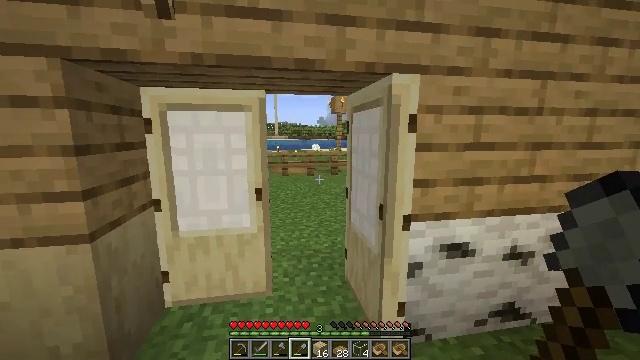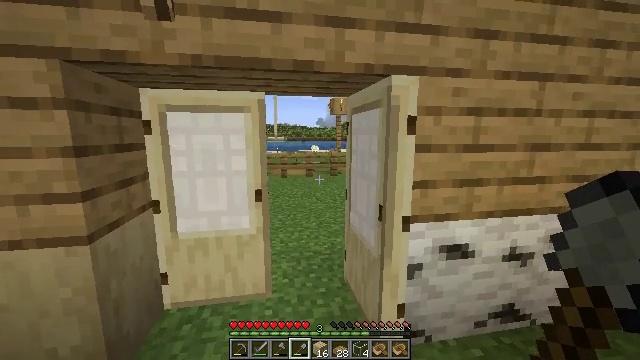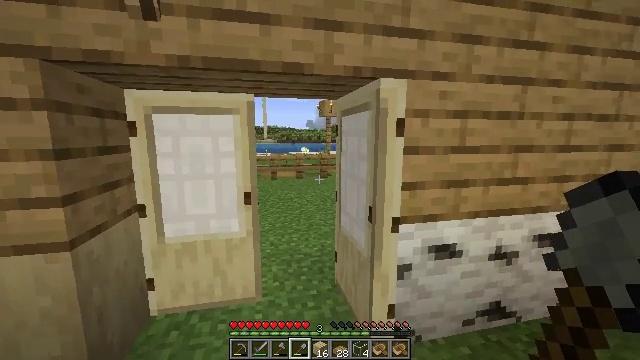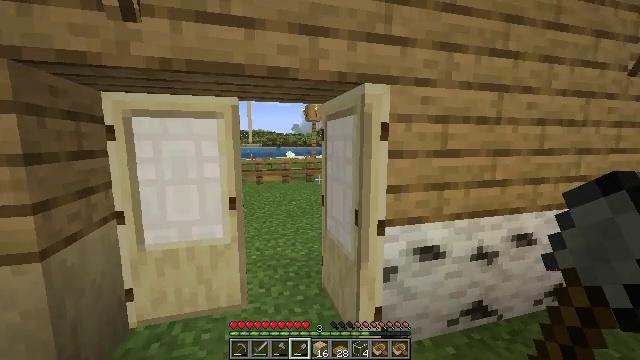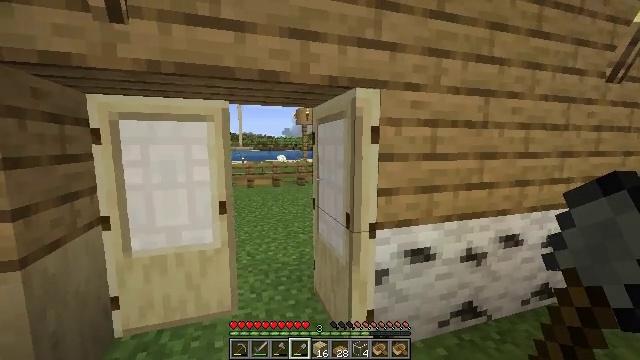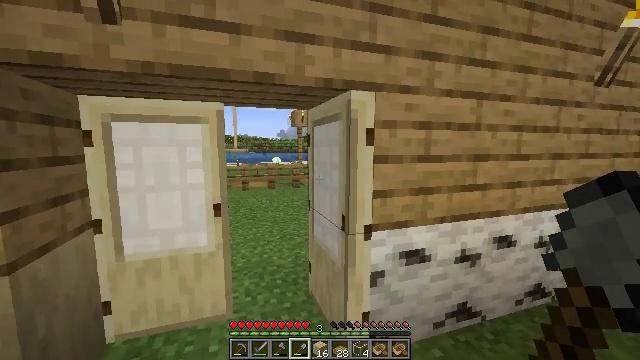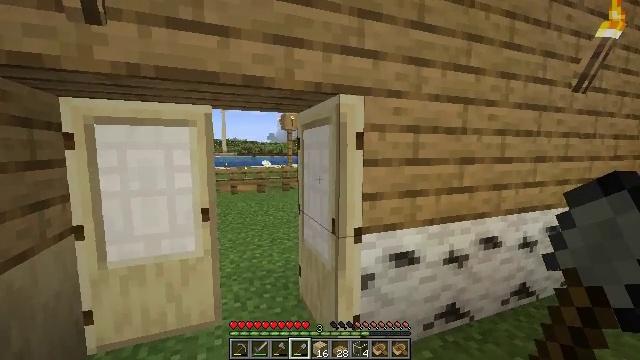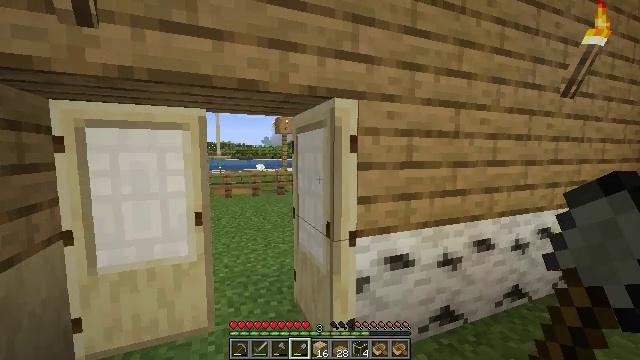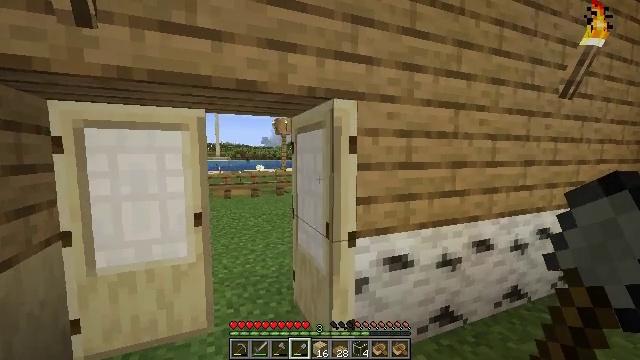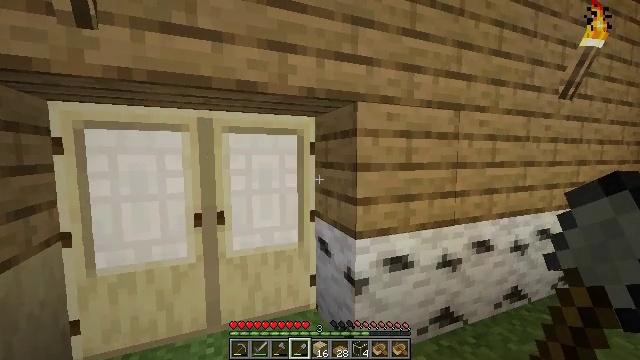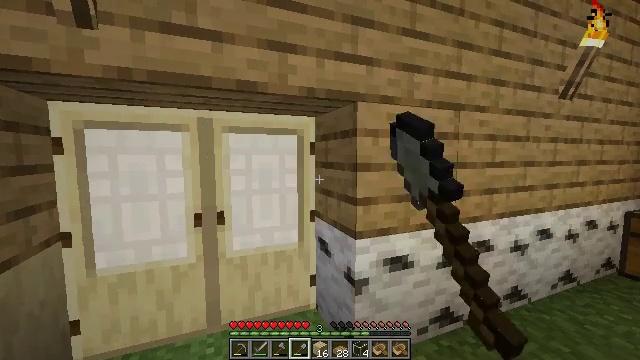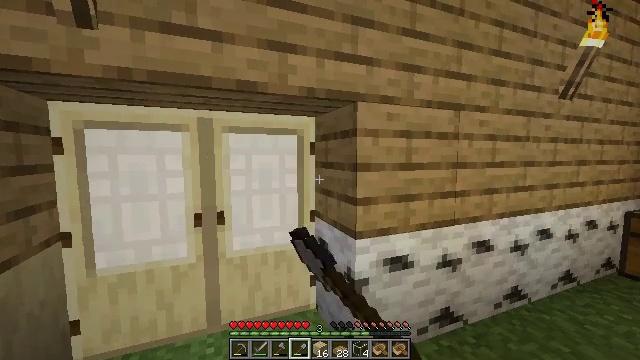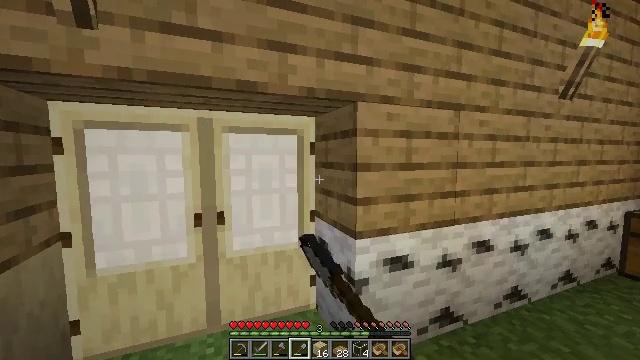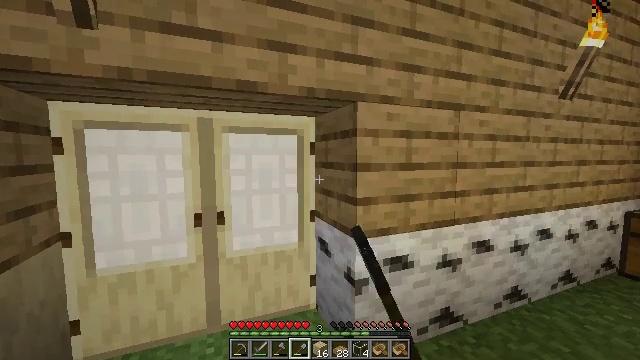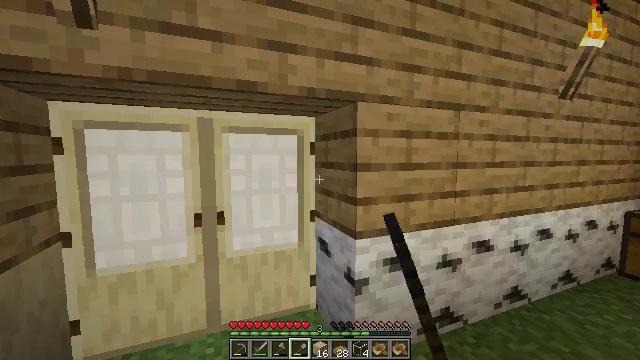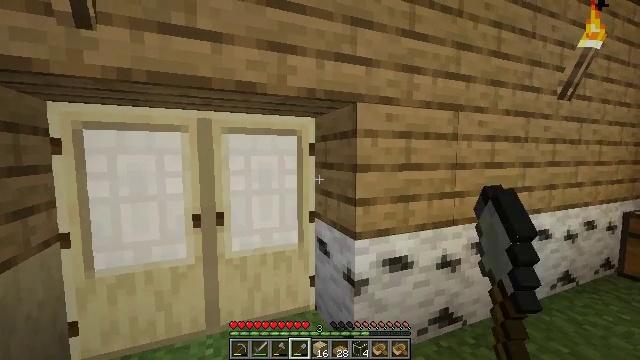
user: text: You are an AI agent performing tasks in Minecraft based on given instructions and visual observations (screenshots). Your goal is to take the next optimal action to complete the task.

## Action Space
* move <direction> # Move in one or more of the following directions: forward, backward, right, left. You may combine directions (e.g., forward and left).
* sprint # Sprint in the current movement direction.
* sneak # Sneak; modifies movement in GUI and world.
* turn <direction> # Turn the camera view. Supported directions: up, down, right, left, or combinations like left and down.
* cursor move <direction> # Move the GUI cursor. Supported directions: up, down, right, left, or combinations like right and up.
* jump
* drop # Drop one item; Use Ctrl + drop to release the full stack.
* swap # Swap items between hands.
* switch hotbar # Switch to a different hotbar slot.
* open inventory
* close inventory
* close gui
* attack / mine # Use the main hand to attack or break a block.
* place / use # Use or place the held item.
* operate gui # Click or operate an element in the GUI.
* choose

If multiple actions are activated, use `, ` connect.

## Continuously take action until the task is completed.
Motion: motion action
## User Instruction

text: Attack the oak planks to recycle it.
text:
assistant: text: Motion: no_op
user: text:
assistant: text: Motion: turn right
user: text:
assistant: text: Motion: turn right
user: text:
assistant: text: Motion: turn right
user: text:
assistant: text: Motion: turn right
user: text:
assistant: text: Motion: turn right
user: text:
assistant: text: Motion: turn right
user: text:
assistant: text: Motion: no_op
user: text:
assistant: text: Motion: use / place
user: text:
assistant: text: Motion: use / place
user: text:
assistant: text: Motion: no_op
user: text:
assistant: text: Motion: no_op
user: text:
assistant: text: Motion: no_op
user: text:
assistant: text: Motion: no_op
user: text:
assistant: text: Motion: no_op
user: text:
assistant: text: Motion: no_op
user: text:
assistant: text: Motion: turn up
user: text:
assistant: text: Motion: no_op
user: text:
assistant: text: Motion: no_op
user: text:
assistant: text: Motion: no_op
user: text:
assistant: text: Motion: turn right and up
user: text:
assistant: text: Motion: turn right and up
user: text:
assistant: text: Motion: turn right
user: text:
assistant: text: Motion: turn right and down
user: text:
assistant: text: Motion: turn right
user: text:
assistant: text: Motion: turn right
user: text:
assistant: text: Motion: turn right
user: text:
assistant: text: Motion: turn right
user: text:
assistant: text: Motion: no_op
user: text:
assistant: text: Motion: no_op